Question: This won't compile:

I've tried a couple different things; different ways of declaring the Dictionary, changing its type to match the nested-ness of the data. I also tried explicitly saying my 'Any' was a collection so it could be subscripted. No dice.
'''
import UIKit
import Foundation
class CurrencyManager {
var response = Dictionary<String,Any>()
var symbols = []
struct Static {
static var token : dispatch_once_t = 0
static var instance : CurrencyManager?
}
class var shared: CurrencyManager {
dispatch_once(&Static.token) { Static.instance = CurrencyManager() }
return Static.instance!
}
init(){
assert(Static.instance == nil, "Singleton already initialized!")
getRates()
}
func defaultCurrency() -> String {
let countryCode = NSLocale.currentLocale().objectForKey(NSLocaleCountryCode) as String
let codesToCountries :Dictionary = [ "US":"USD" ]
if let localCurrency = codesToCountries[countryCode]{
return localCurrency
}
return "USD"
}
func updateBadgeCurrency() {
let chanCurr = defaultCurrency()
var currVal :Float = valueForCurrency(chanCurr, exchange: "Coinbase")!
UIApplication.sharedApplication().applicationIconBadgeNumber = Int(currVal)
}
func getRates() {
//Network code here
valueForCurrency("", exchange: "")
}
func valueForCurrency(currency :String, exchange :String) -> Float? {
return response["current_rates"][exchange][currency] as Float
}
}
'''
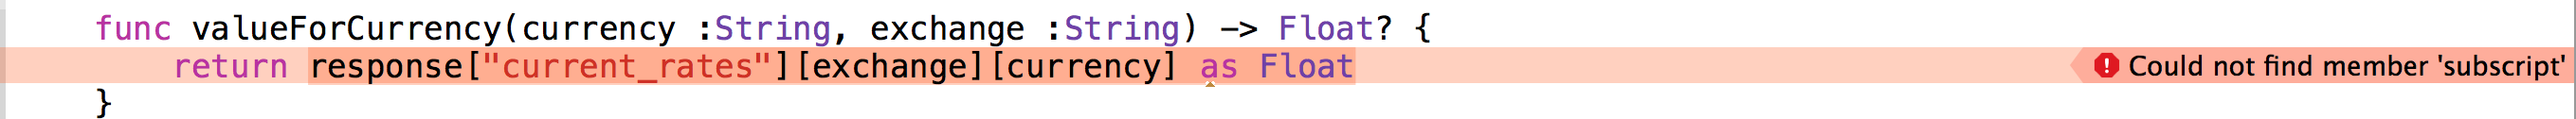
Answer: Let's take a look at
'''
response["current_rates"][exchange][currency]
'''
'response' is declared as 'Dictionary<String,Any>()', so after the first subscript you try to call another two subscripts on an object of type Any.
Change the type of response to be a nested dictionary. Note that I added the question marks because anytime you access a dictionary item you get back an optional.
'''
var response = Dictionary<String,Dictionary<String,Dictionary<String, Float>>>()
func valueForCurrency(currency :String, exchange :String) -> Float? {
return response["current_rates"]?[exchange]?[currency]
}
'''
Cast each level to a Dictionary as you parse. Make sure to still check if optional values exist.
'''
var response = Dictionary<String,Any>()
func valueForCurrency(currency :String, exchange :String) -> Float? {
let exchanges = response["current_rates"] as? Dictionary<String,Any>
let currencies = exchanges?[exchange] as? Dictionary<String,Any>
return currencies?[currency] as? Float
}
'''